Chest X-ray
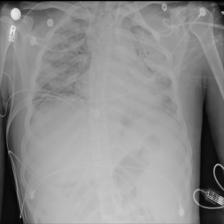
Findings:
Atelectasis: negative
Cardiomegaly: negative
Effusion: negative
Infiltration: negative
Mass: negative
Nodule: negative
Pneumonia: negative
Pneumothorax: negative
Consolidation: positive
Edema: negative
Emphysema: negative
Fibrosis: negative
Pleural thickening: negative
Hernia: negative